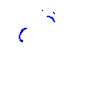
Particle: proton